The image is an STFT spectrogram (time versus frequency) of a rolling-element bearing's vibration signal. Classify the bearing condition as one of: normal, inner_race, outer_race, ball.
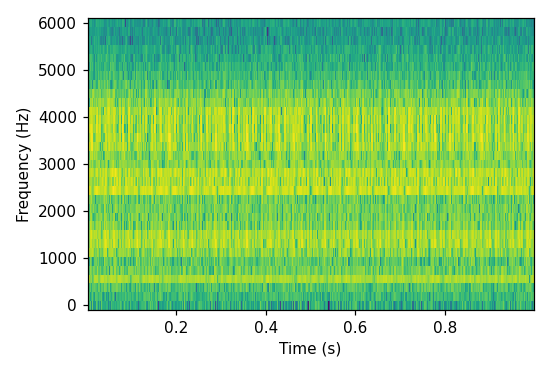
Answer: inner_race